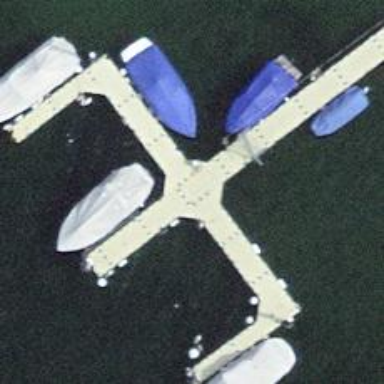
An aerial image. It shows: Man-made pier.